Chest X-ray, AP view. Patient: 46 years old, sex M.
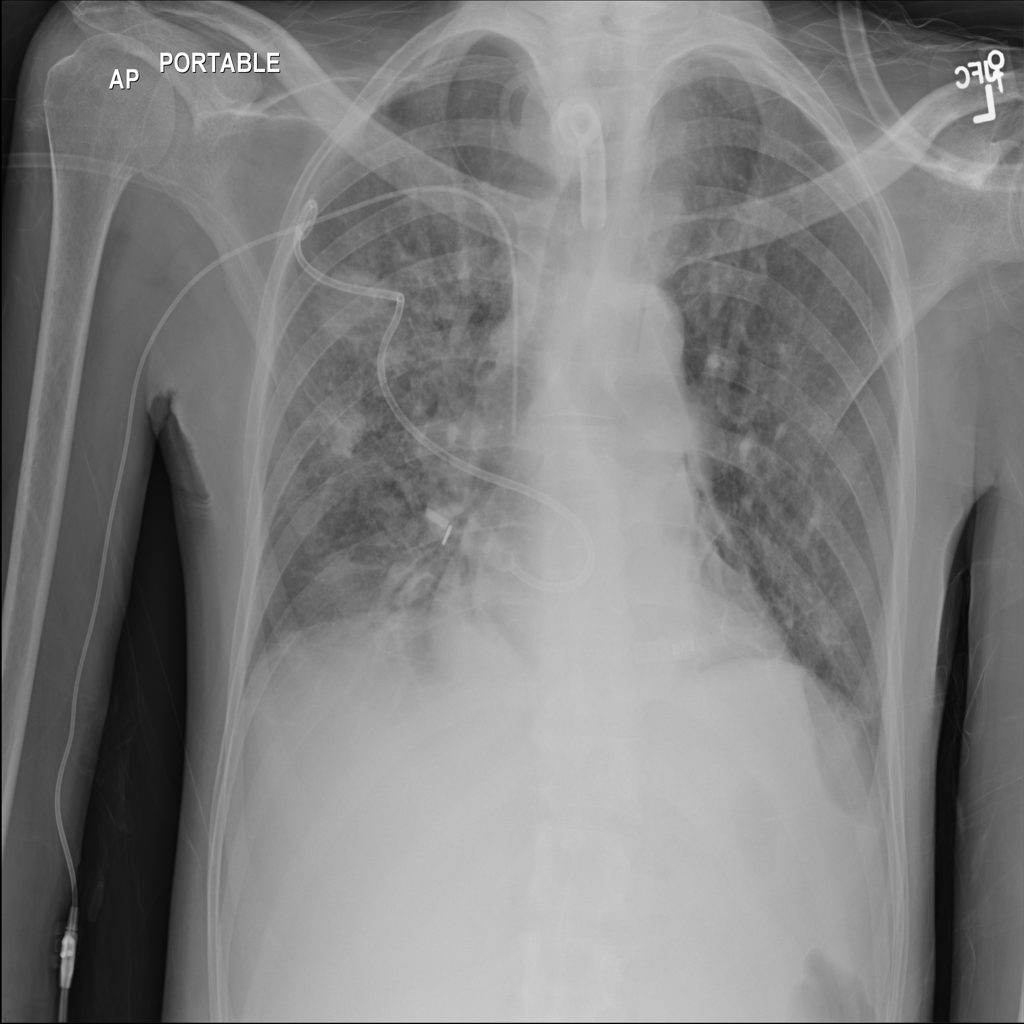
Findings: Pneumothorax